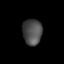
Tissue: lung
Cell type: Others
Senescence score: 0.1878
Nuclear area (px): 493
Mean DAPI intensity: 76.525